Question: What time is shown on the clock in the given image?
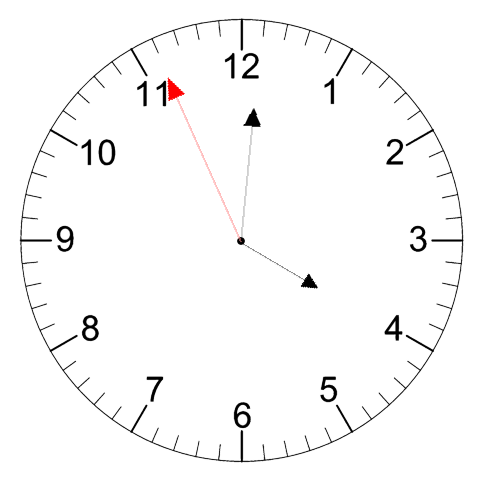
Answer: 04:00:56